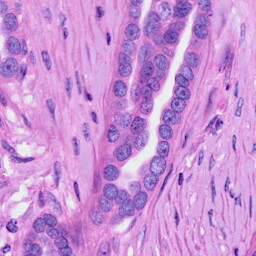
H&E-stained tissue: Ovarian